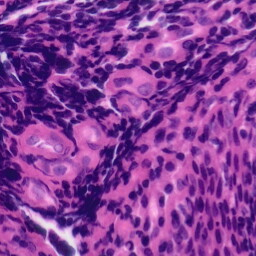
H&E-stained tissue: Tonsil